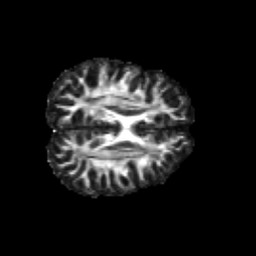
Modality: FA
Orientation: axial
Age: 13
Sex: male
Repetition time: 9.4 s
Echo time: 0.089 s